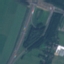
Label: Highway